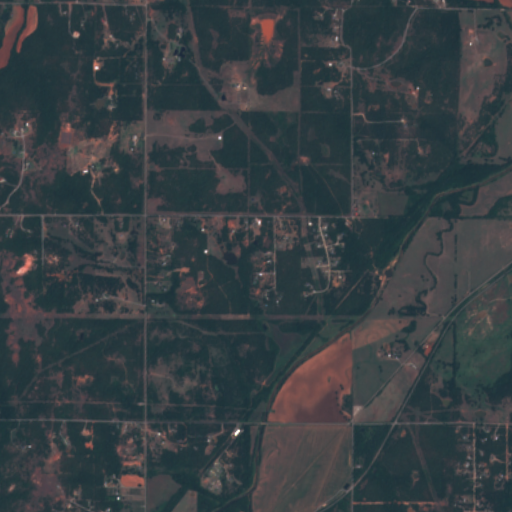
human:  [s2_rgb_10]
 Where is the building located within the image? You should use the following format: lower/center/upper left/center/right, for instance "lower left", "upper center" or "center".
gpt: The building is located in the upper right of the image.
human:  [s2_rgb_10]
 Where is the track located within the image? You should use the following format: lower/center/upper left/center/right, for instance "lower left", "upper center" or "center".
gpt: There is no track in the image.